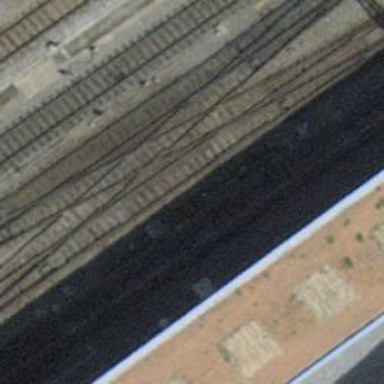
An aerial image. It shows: Railway crossing.